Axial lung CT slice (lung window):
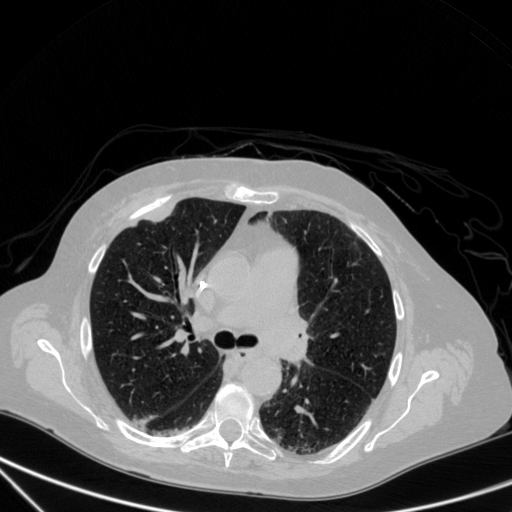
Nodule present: yes
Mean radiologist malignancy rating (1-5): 4